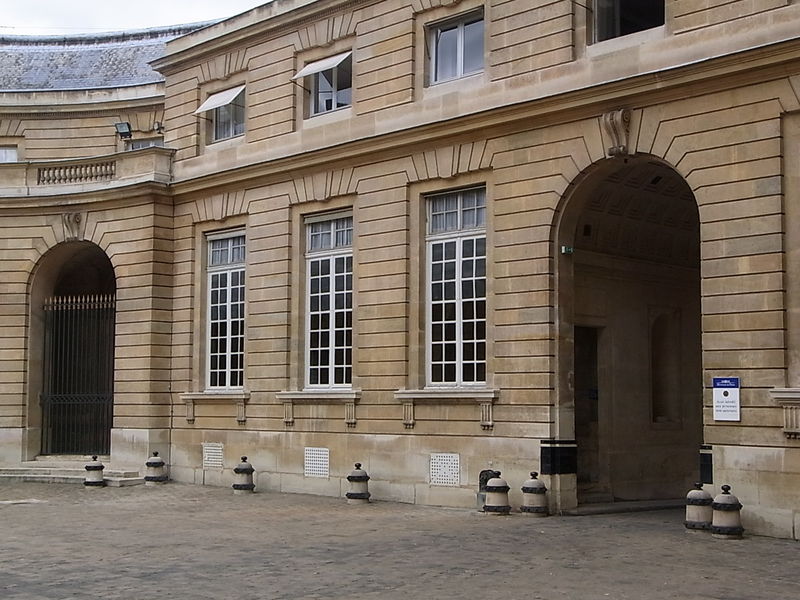
Titel: Hôtel de la Monnaie
Künstler: Jacques Denis Antoine
Standort: Paris
Institution: Hôtel de la Monnaie
Schlagwörter: himmel, schatten, weiß, gelb, stadt, ausschnitt, braun, fenster, frankreich, glas, holz, licht, straße, säulen, tür, zimmer, dach, gebäude, haus, schloss, weg, zaun, muster, ornament, wand, architektur, barock, rahmen, stein, bild, brüstung, gitter, polder, sonne, boden, gold, england, renaissance, dachziegel, fensterläden, rund, balkon, terrasse, bogen, fassade, passage, pflaster, mauer, ziegel, hof, platz, scheinwerfer, rundbogen, tafel, detail, streifen, metall, biden, durchgang, geländer, granit, tor, pfosten, foto, fotografie, oben, photographie, bögen, eingang, eingänge, eisen, gang, schild, innenhof, gewölbe, eckig, vergoldet, sprossen, palast, torbogen, balustrade, scheiben, kopfsteinpflaster, pflasterstein, pflastersteine, jalousie, photo, portal, rustika, tore, sims, gesims, fenstergitter, klinker, pforte, stäbe, sandstein, farbfoto, residenz, einfahr, einfahrt, ballustrade, aufnahme, bau, raster, imperial, fesnter, abwehr, klassizistisch, markise, poller, repräsentativ, balluster, fester, baluster, verteidigung, zur schaustellung, jalousien, sonnenschutz, gepflastert, agraffe, eisentor, eisenstäbe, eignang, esplanade, scglußstein, lüftungsschlitz, oeffentlich, biodne, rustizierungen, gebäudefotografie